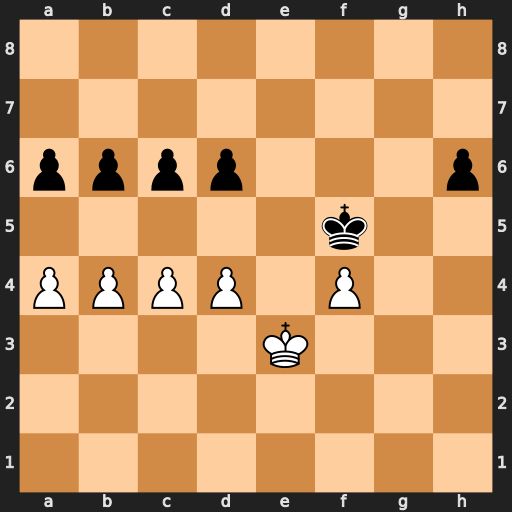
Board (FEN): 8/8/pppp3p/5k2/PPPP1P2/4K3/8/8
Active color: w
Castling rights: -
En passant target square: -
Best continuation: b5 cxb5 a5 bxa5 c5 Ke6 c6